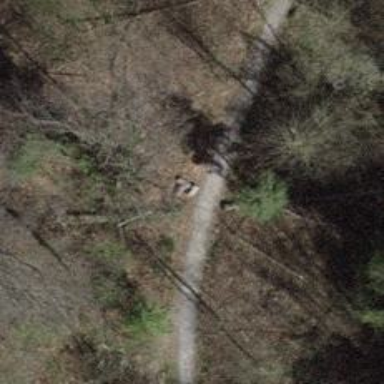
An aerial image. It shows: Unpaved path.